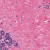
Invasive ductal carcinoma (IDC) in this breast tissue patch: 0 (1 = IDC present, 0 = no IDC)